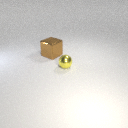
small yellow metal sphere in front of large brown metal cube